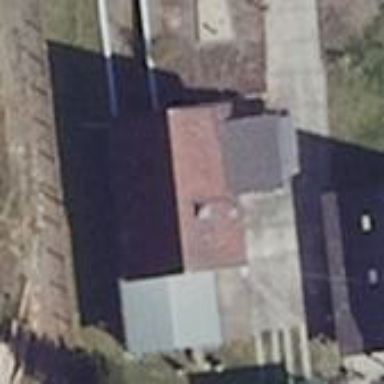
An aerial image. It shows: Simple house.